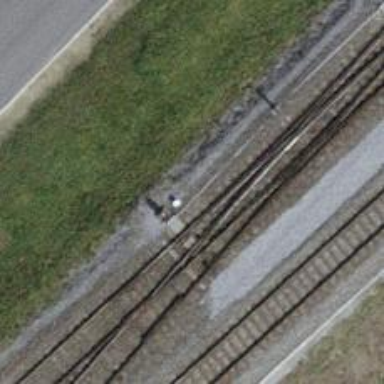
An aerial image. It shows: Railway switch.